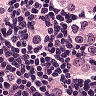
Metastatic tissue present: yes